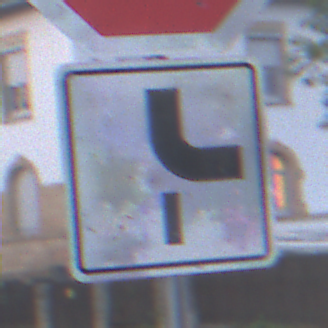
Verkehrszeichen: VerlaufVorfahrtsstrasse10
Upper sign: Stop
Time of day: SunriseSunset
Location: Outdoor (Urban)
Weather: PartlyCloudy
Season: NotSpecified
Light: Natural